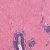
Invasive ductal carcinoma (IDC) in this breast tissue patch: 0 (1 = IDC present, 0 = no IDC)